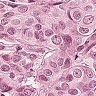
Metastatic tissue present: yes